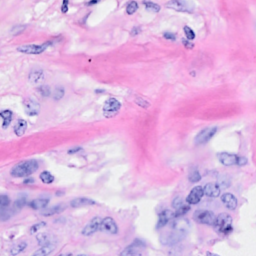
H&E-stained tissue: Breast